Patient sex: M
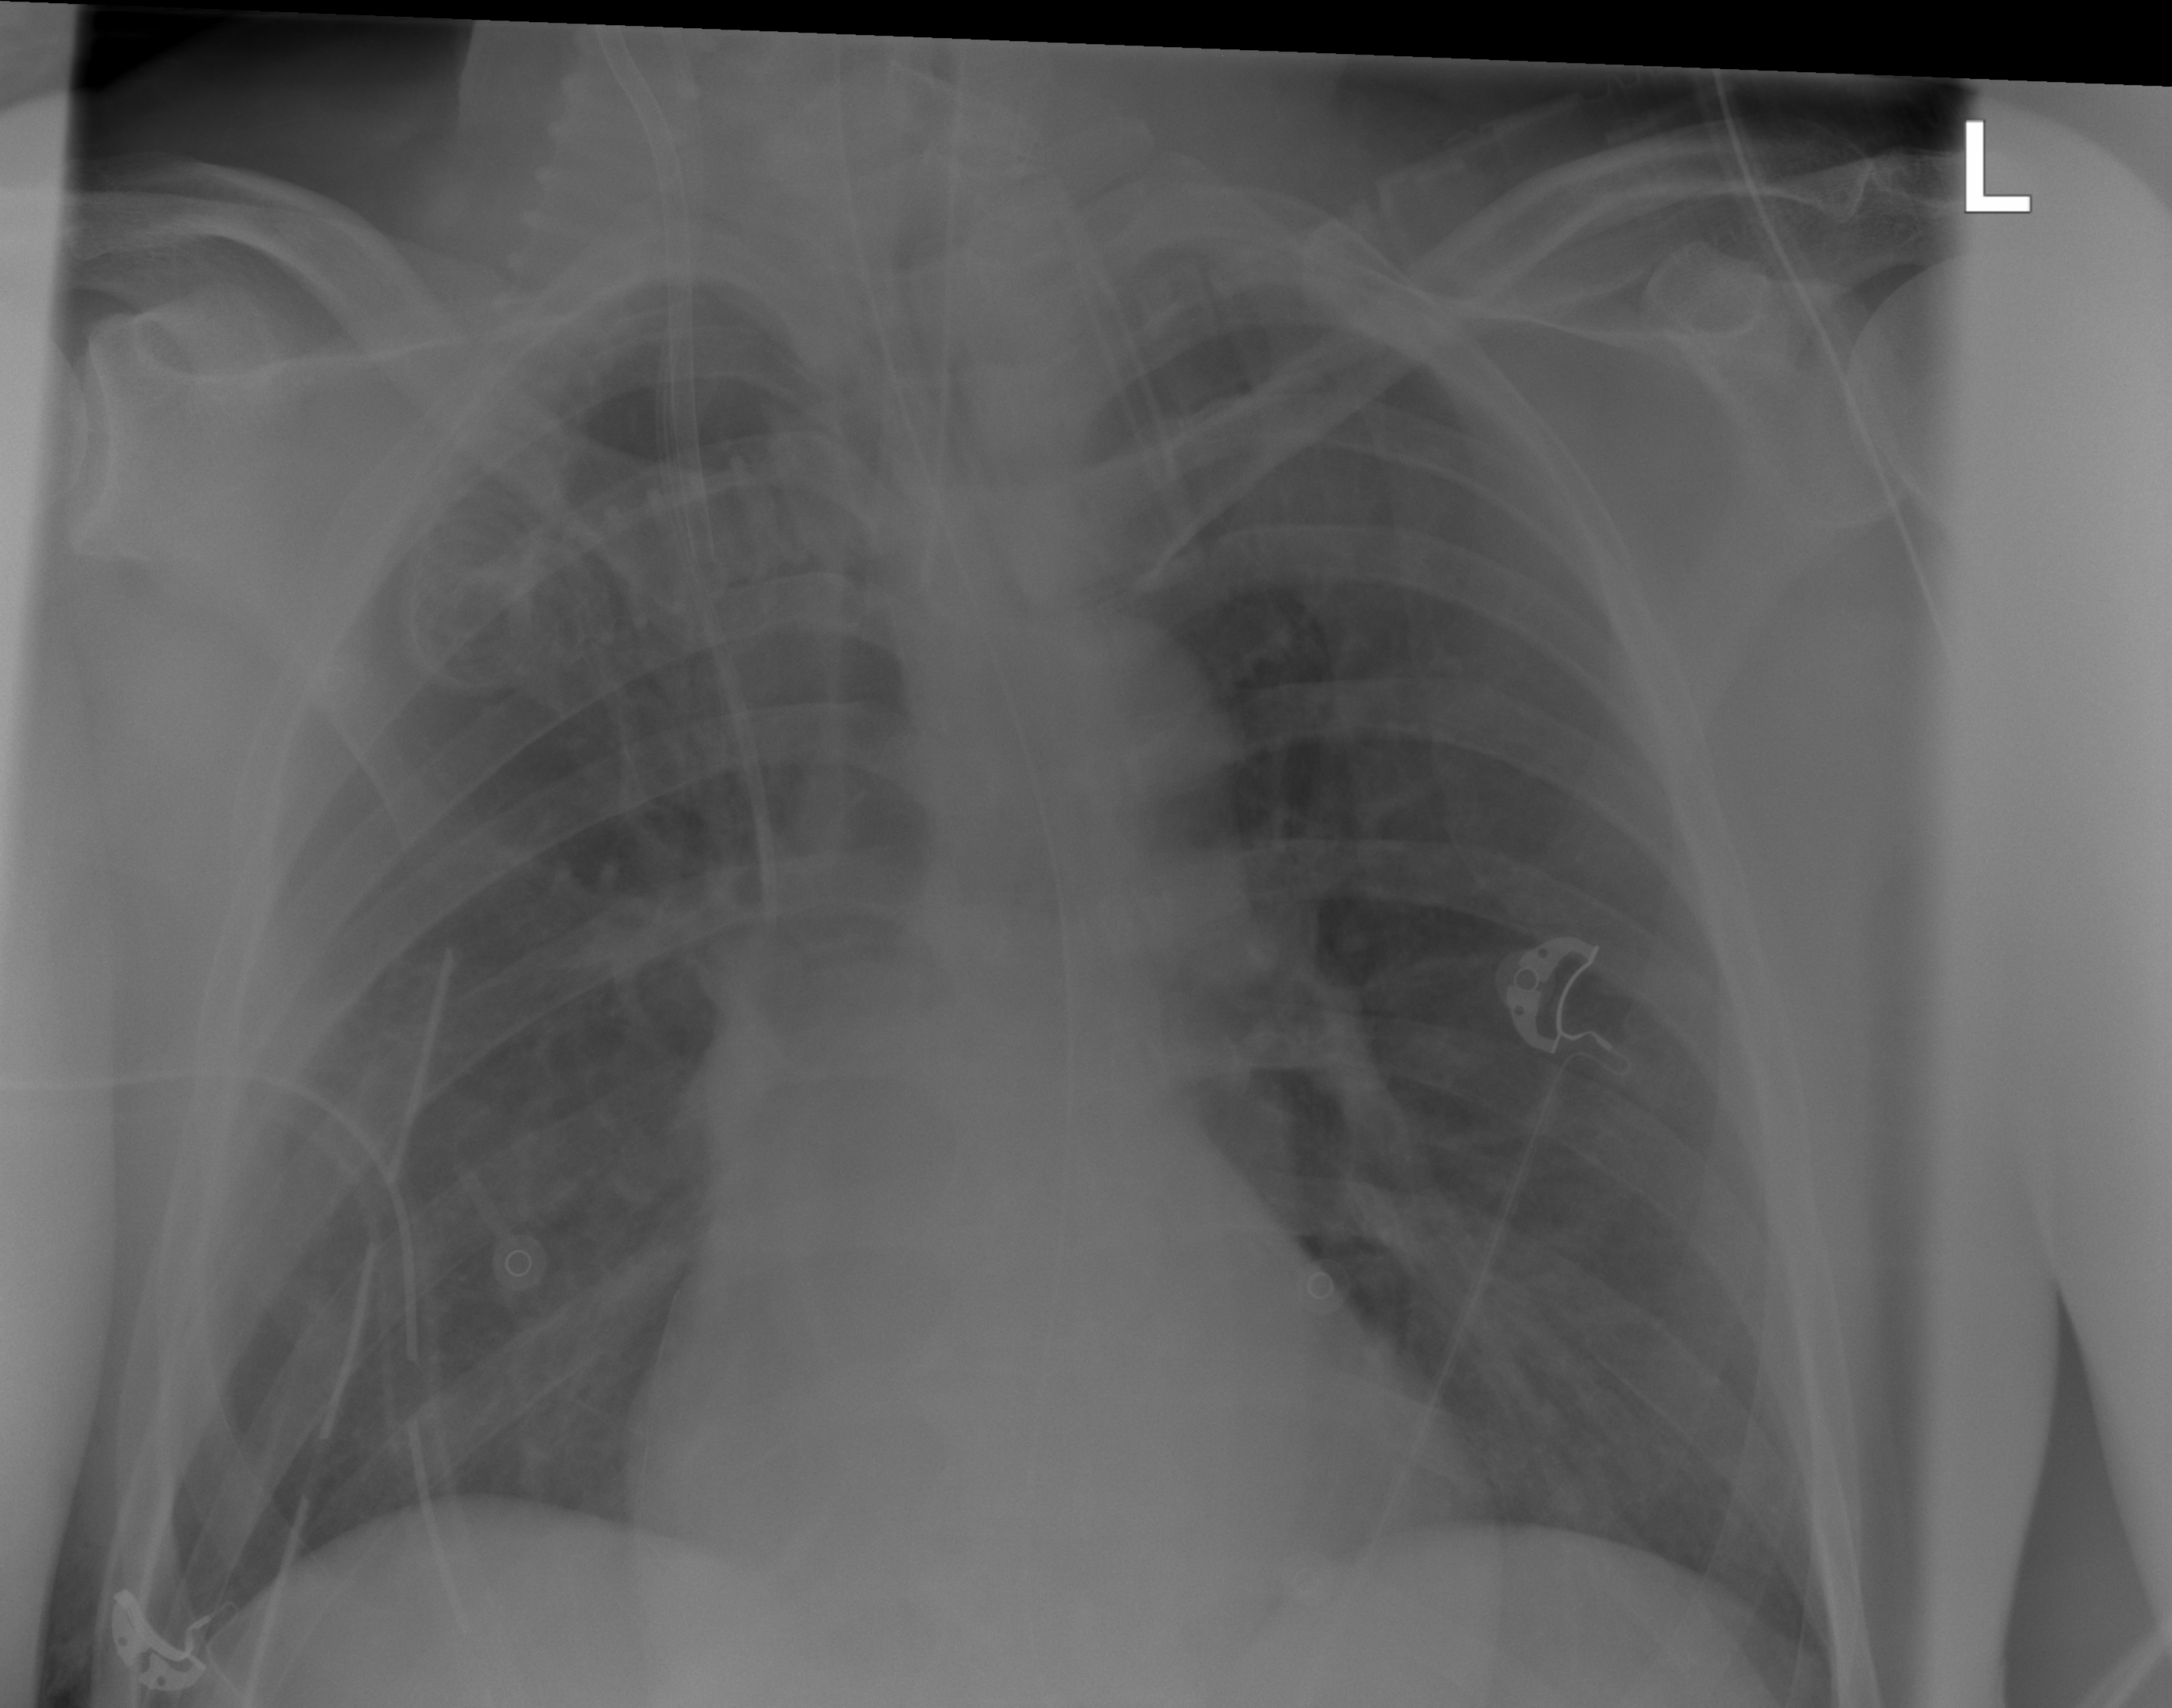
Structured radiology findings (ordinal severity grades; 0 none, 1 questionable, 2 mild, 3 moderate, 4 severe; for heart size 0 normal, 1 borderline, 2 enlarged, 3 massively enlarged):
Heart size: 0
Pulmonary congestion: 0
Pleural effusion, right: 0
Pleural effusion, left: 0
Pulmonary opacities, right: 0
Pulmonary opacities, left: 0
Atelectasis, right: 1
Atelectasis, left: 1